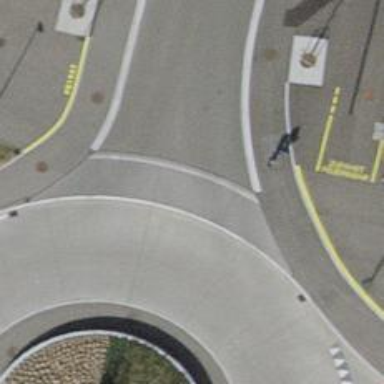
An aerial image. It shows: Unmarked crossing on footway with traffic-calming table.